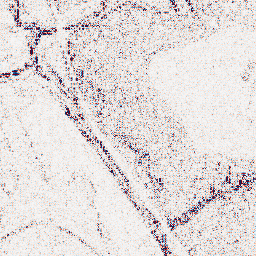
Category: wavelet
Decomposition family: wavelet_reverse_biorthogonal
Decomposition parameters: wavelet: rbio2.4
level: 1
Upsampling method: sinc_hamming
Upsampling parameters: scale: 4
kernel_size: 16
Upsampling scale: 4